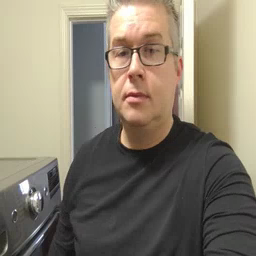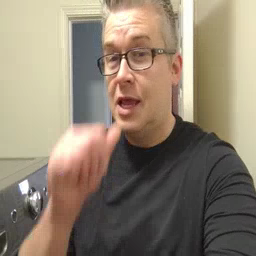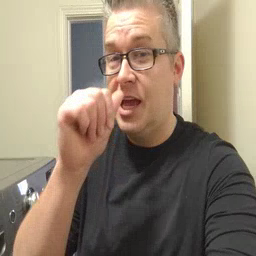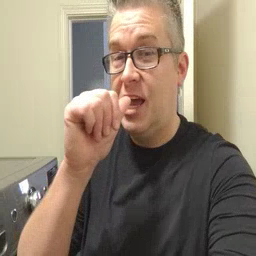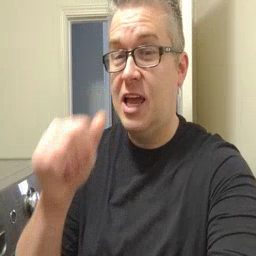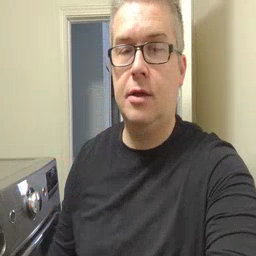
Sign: nuts